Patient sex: F
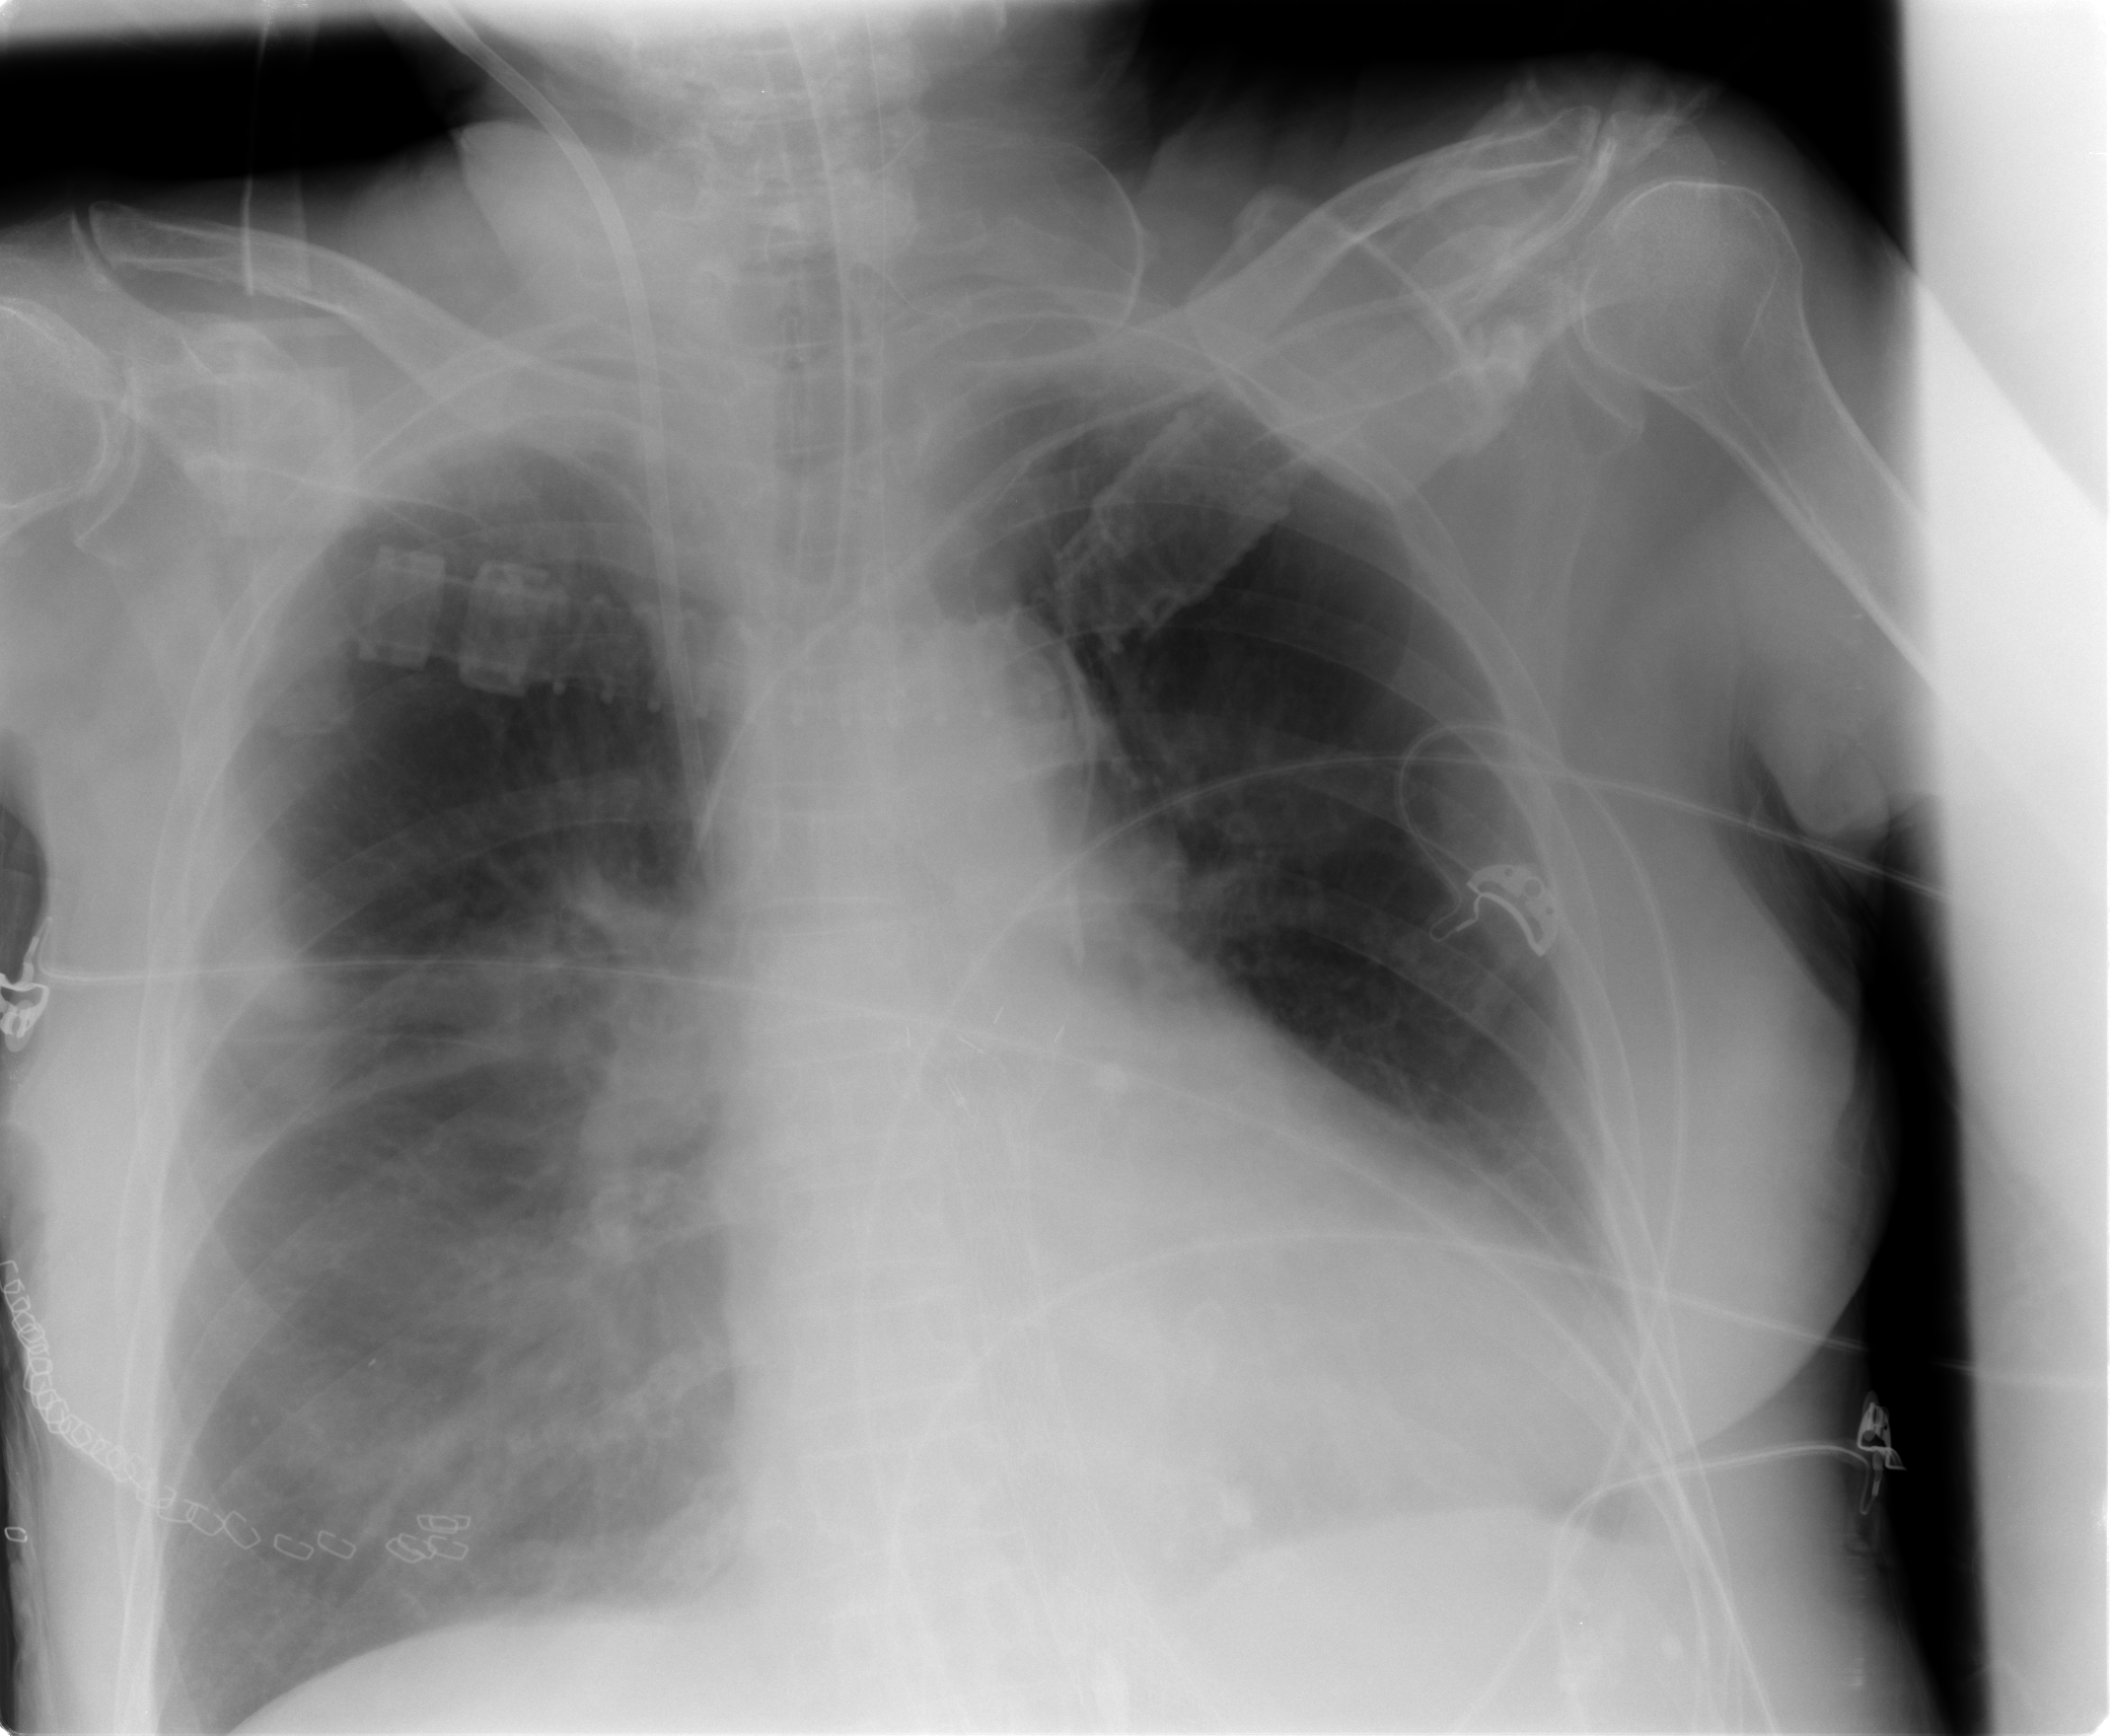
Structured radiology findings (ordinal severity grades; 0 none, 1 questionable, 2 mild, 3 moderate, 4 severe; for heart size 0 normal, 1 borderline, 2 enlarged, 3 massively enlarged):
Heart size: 2
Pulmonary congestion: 2
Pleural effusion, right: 0
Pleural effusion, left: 0
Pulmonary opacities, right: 3
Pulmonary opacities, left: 0
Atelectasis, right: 3
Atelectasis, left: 2